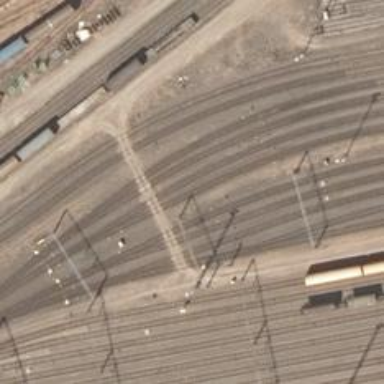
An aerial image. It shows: Railway yard with electrified contact lines.